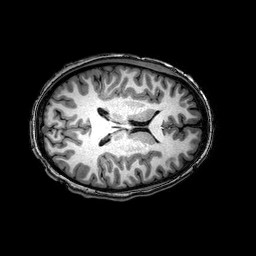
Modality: T1w
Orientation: axial